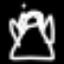
Label: angel